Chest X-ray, AP view. Patient: 51 years old, sex M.
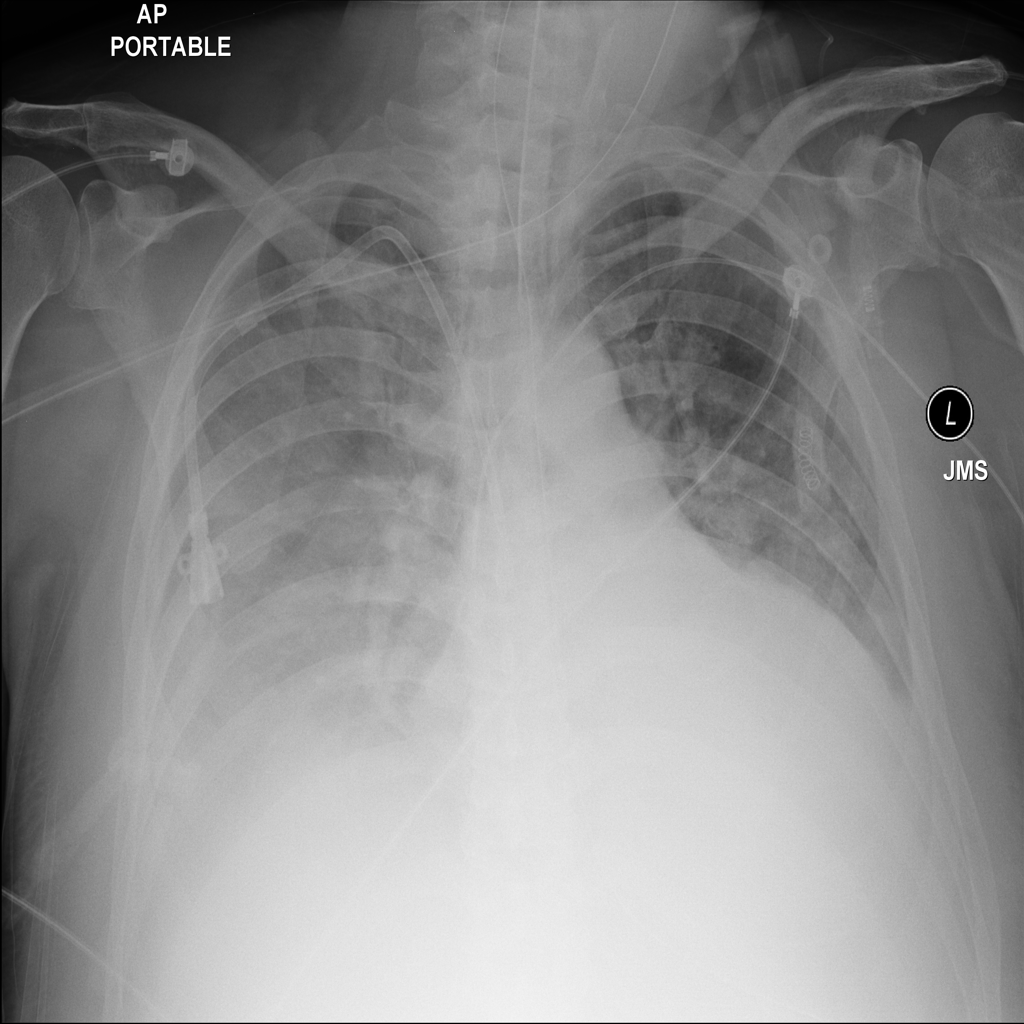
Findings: Effusion